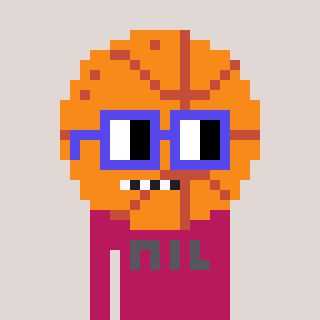
a pixel art character with square blue glasses, a basketball-shaped head and a darkpink-colored body on a warm background